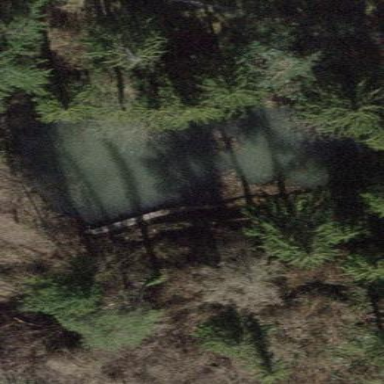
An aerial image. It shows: Pond surrounded by natural water.